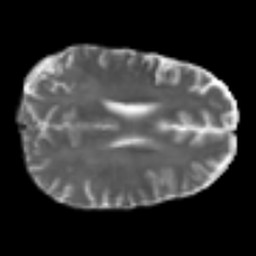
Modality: T2w
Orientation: axial
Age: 46
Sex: male
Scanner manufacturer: siemens
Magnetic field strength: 3 T
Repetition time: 4.999 s
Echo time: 0.07946 s